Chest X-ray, AP view. Patient: 30 years old, sex M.
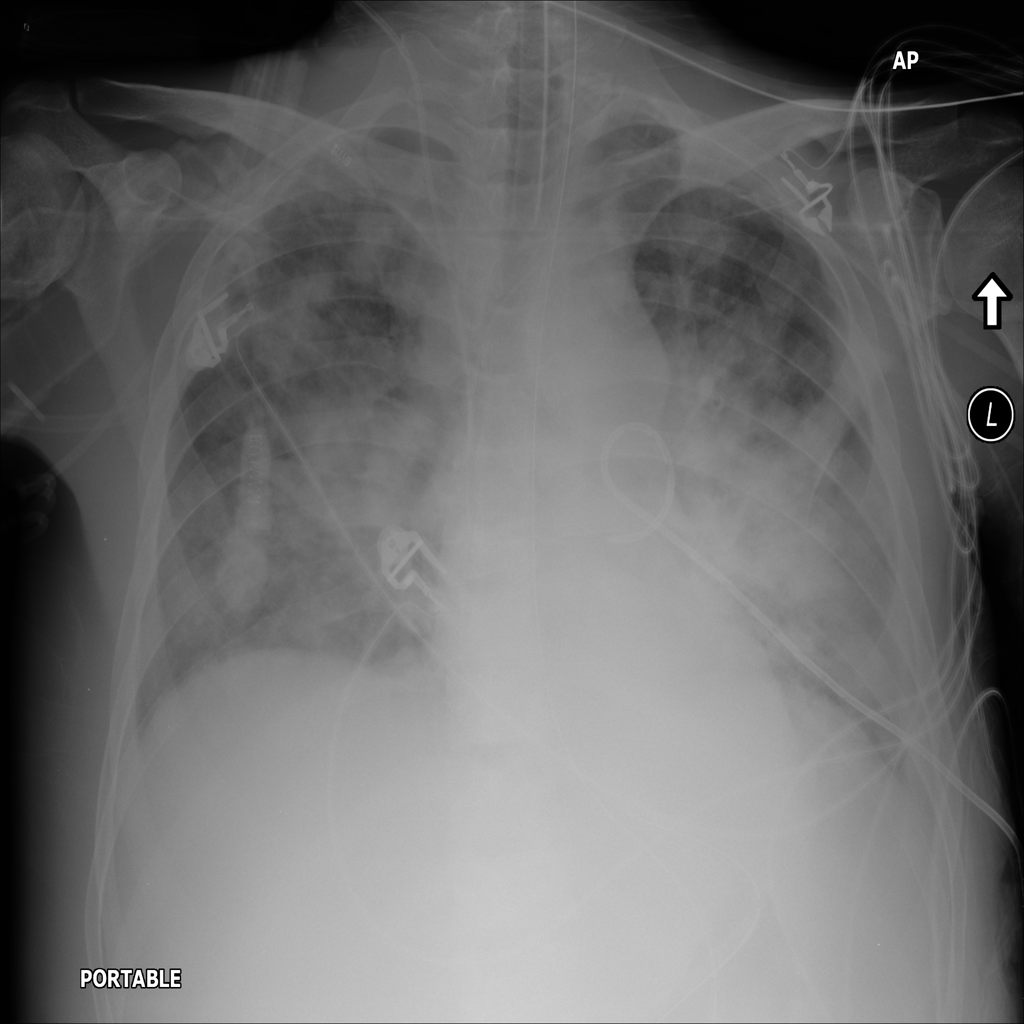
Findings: Infiltration, Mass